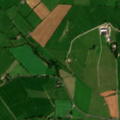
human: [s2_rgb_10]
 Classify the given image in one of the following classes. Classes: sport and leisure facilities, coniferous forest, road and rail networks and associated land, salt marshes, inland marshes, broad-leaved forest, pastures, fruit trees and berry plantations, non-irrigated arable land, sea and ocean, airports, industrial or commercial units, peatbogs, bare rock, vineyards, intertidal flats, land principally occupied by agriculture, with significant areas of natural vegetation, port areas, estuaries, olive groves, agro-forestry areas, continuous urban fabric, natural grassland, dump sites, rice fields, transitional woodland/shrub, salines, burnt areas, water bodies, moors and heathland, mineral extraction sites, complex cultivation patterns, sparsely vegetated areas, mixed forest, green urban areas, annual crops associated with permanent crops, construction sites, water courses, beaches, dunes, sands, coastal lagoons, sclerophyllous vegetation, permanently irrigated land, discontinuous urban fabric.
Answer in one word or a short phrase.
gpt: pastures